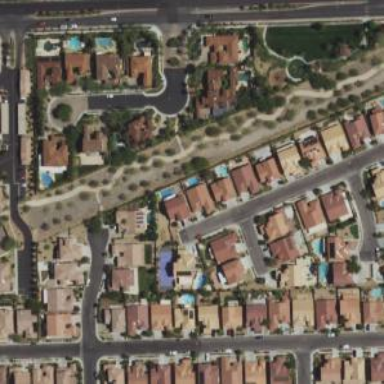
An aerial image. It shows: Residential road.